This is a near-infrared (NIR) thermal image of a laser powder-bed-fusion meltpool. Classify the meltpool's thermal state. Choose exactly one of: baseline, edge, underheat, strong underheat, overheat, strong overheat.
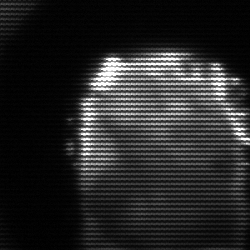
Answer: baseline